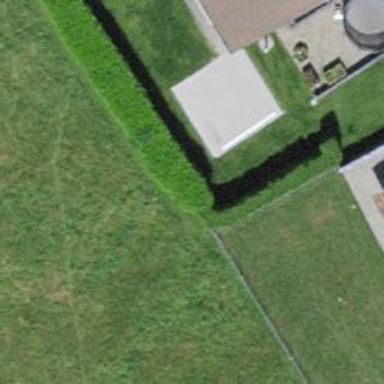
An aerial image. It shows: Hedge barrier.